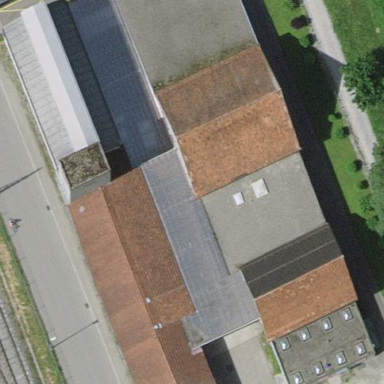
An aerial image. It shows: Warehouse building.